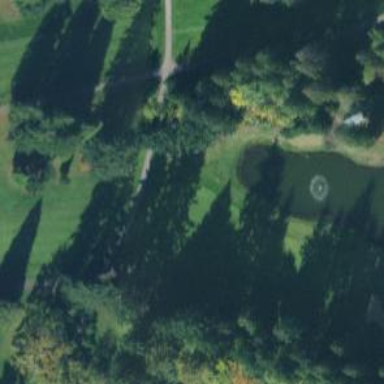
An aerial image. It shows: View of golf hole.